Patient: sex F, age 83
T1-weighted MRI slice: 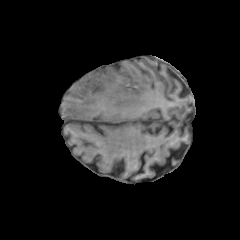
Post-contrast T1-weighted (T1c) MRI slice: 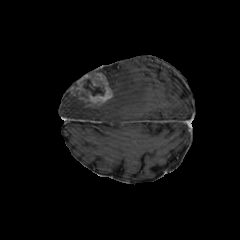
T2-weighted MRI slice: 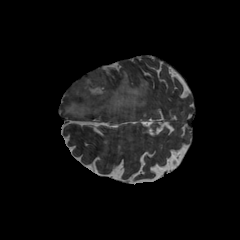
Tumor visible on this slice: yes
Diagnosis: Glioblastoma, IDH-wildtype
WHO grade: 4